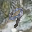
Label: 9